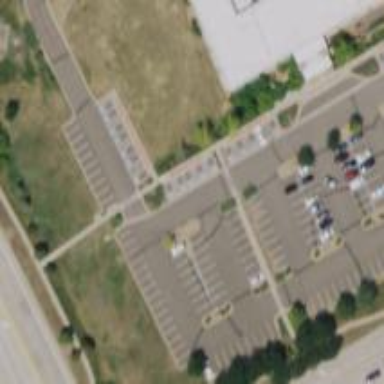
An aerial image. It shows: Parking space.